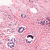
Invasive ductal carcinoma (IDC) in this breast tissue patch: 1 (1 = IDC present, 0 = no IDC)